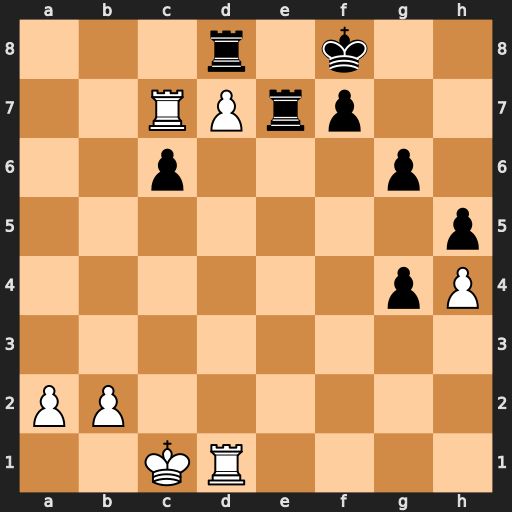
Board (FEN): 3r1k2/2RPrp2/2p3p1/7p/6pP/8/PP6/2KR4
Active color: w
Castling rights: -
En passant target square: -
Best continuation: Rc8 Rxd7 Rxd8+ Rxd8 Rxd8+